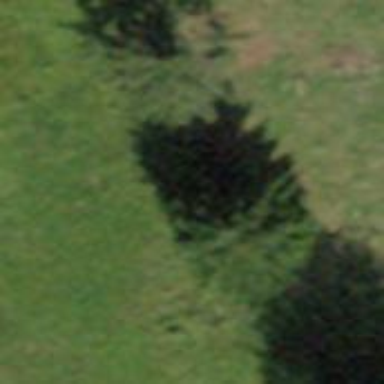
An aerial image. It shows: Row of trees in natural setting.